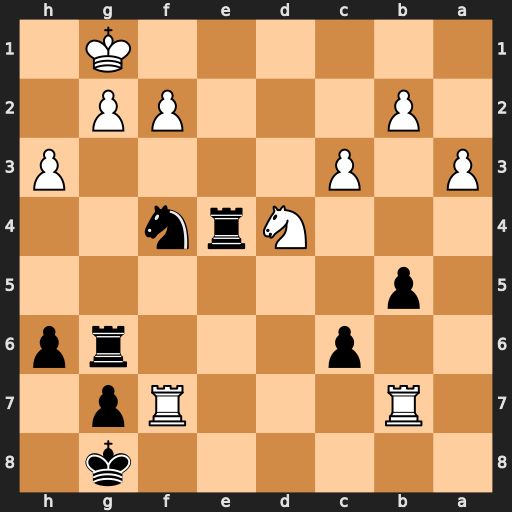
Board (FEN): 6k1/1R3Rp1/2p3rp/1p6/3Nrn2/P1P4P/1P3PP1/6K1
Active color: b
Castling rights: -
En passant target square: -
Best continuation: Re1+ Kh2 Rxg2#